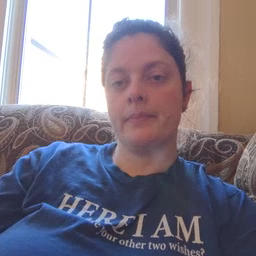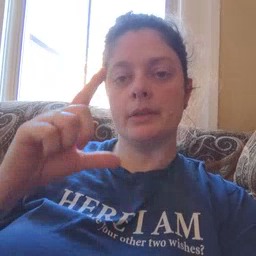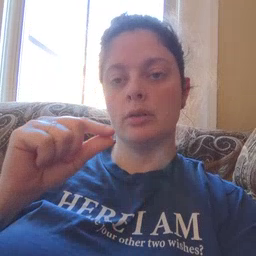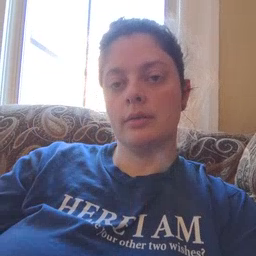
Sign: cereal